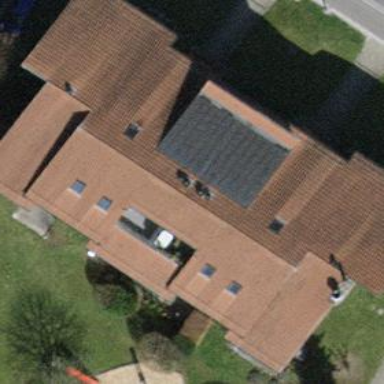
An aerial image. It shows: Building with tiled roof.